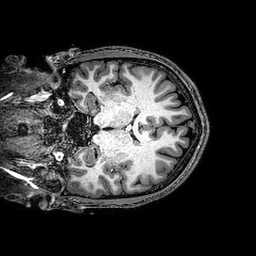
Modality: T1w
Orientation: coronal
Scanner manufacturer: philips
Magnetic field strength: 3 T
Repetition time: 0.00819 s
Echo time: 0.00374 s